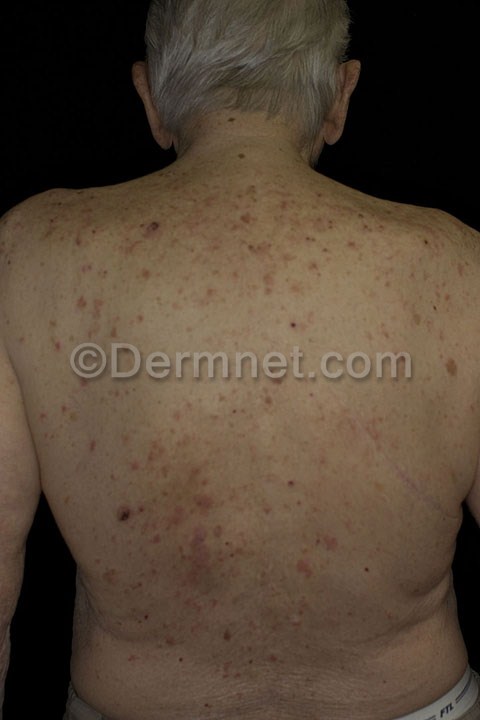
Disease: Seborrheic Keratoses and other Benign Tumors